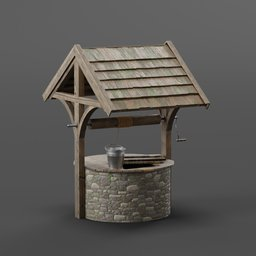
Label: architecture